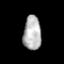
Tissue: prostate
Cell type: T cells
Senescence score: 0.3525
Nuclear area (px): 592
Mean DAPI intensity: 180.742